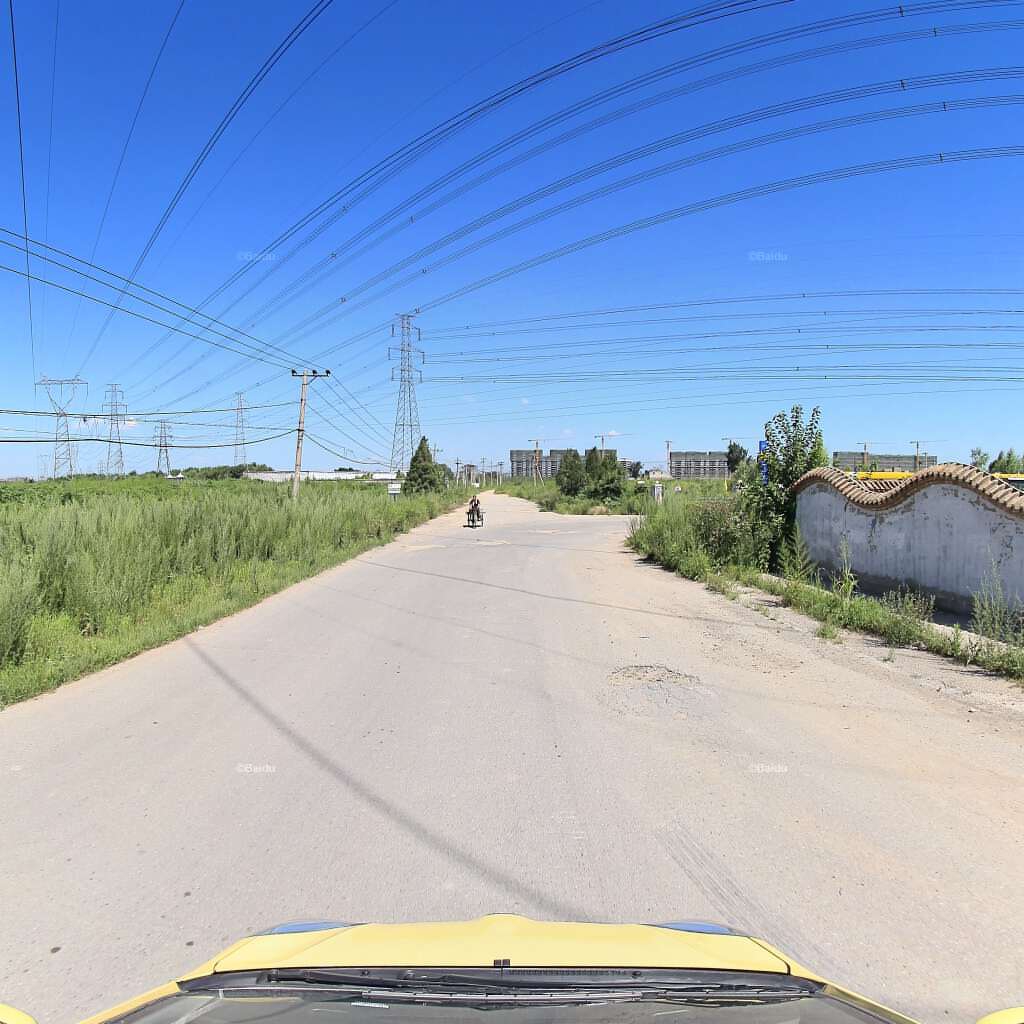
Region: Chaoyang
Road damage annotations: pothole